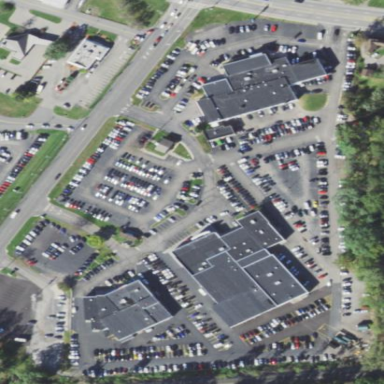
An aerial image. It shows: Car shop within retail area.